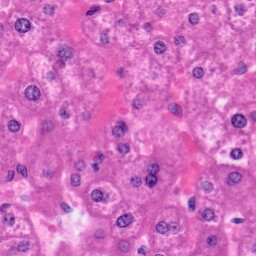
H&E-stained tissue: Liver